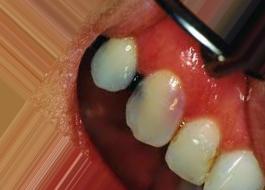
Condition: Tooth Discoloration